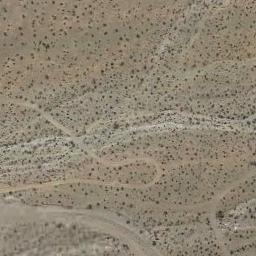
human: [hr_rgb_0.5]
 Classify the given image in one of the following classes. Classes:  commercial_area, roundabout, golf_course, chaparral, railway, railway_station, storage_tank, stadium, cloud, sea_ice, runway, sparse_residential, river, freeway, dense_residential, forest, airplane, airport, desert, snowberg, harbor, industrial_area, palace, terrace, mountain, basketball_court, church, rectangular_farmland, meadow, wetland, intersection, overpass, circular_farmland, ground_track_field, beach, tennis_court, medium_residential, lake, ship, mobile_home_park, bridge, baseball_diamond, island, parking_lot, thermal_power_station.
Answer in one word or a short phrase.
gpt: chaparral